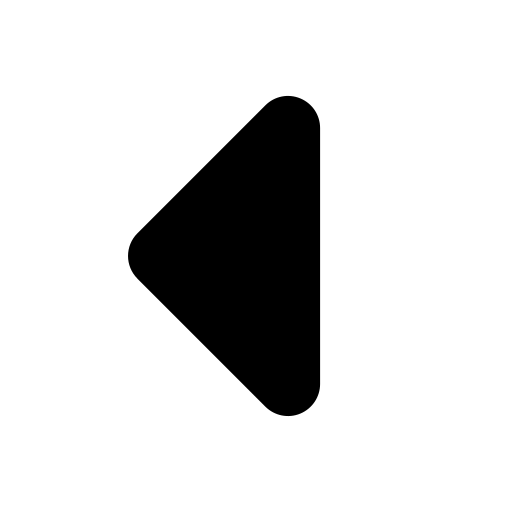
Tags: icon, FontAwesome, fa-icon, solid, caret, left